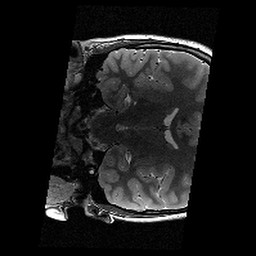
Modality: T2w
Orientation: coronal
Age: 13
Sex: male
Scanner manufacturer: siemens
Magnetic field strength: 3 T
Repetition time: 9.23 s
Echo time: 0.067 s